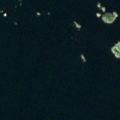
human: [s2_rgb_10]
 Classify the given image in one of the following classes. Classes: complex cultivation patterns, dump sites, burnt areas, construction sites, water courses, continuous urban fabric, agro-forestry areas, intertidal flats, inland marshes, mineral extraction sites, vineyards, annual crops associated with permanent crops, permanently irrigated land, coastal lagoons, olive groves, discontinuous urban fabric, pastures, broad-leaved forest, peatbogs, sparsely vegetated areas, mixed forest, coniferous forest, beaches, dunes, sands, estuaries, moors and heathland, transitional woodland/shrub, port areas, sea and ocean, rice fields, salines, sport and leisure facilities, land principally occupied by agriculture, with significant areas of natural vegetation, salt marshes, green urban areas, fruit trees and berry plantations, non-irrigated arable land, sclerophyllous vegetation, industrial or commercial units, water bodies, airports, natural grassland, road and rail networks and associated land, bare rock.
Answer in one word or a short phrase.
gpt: sea and ocean